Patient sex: M
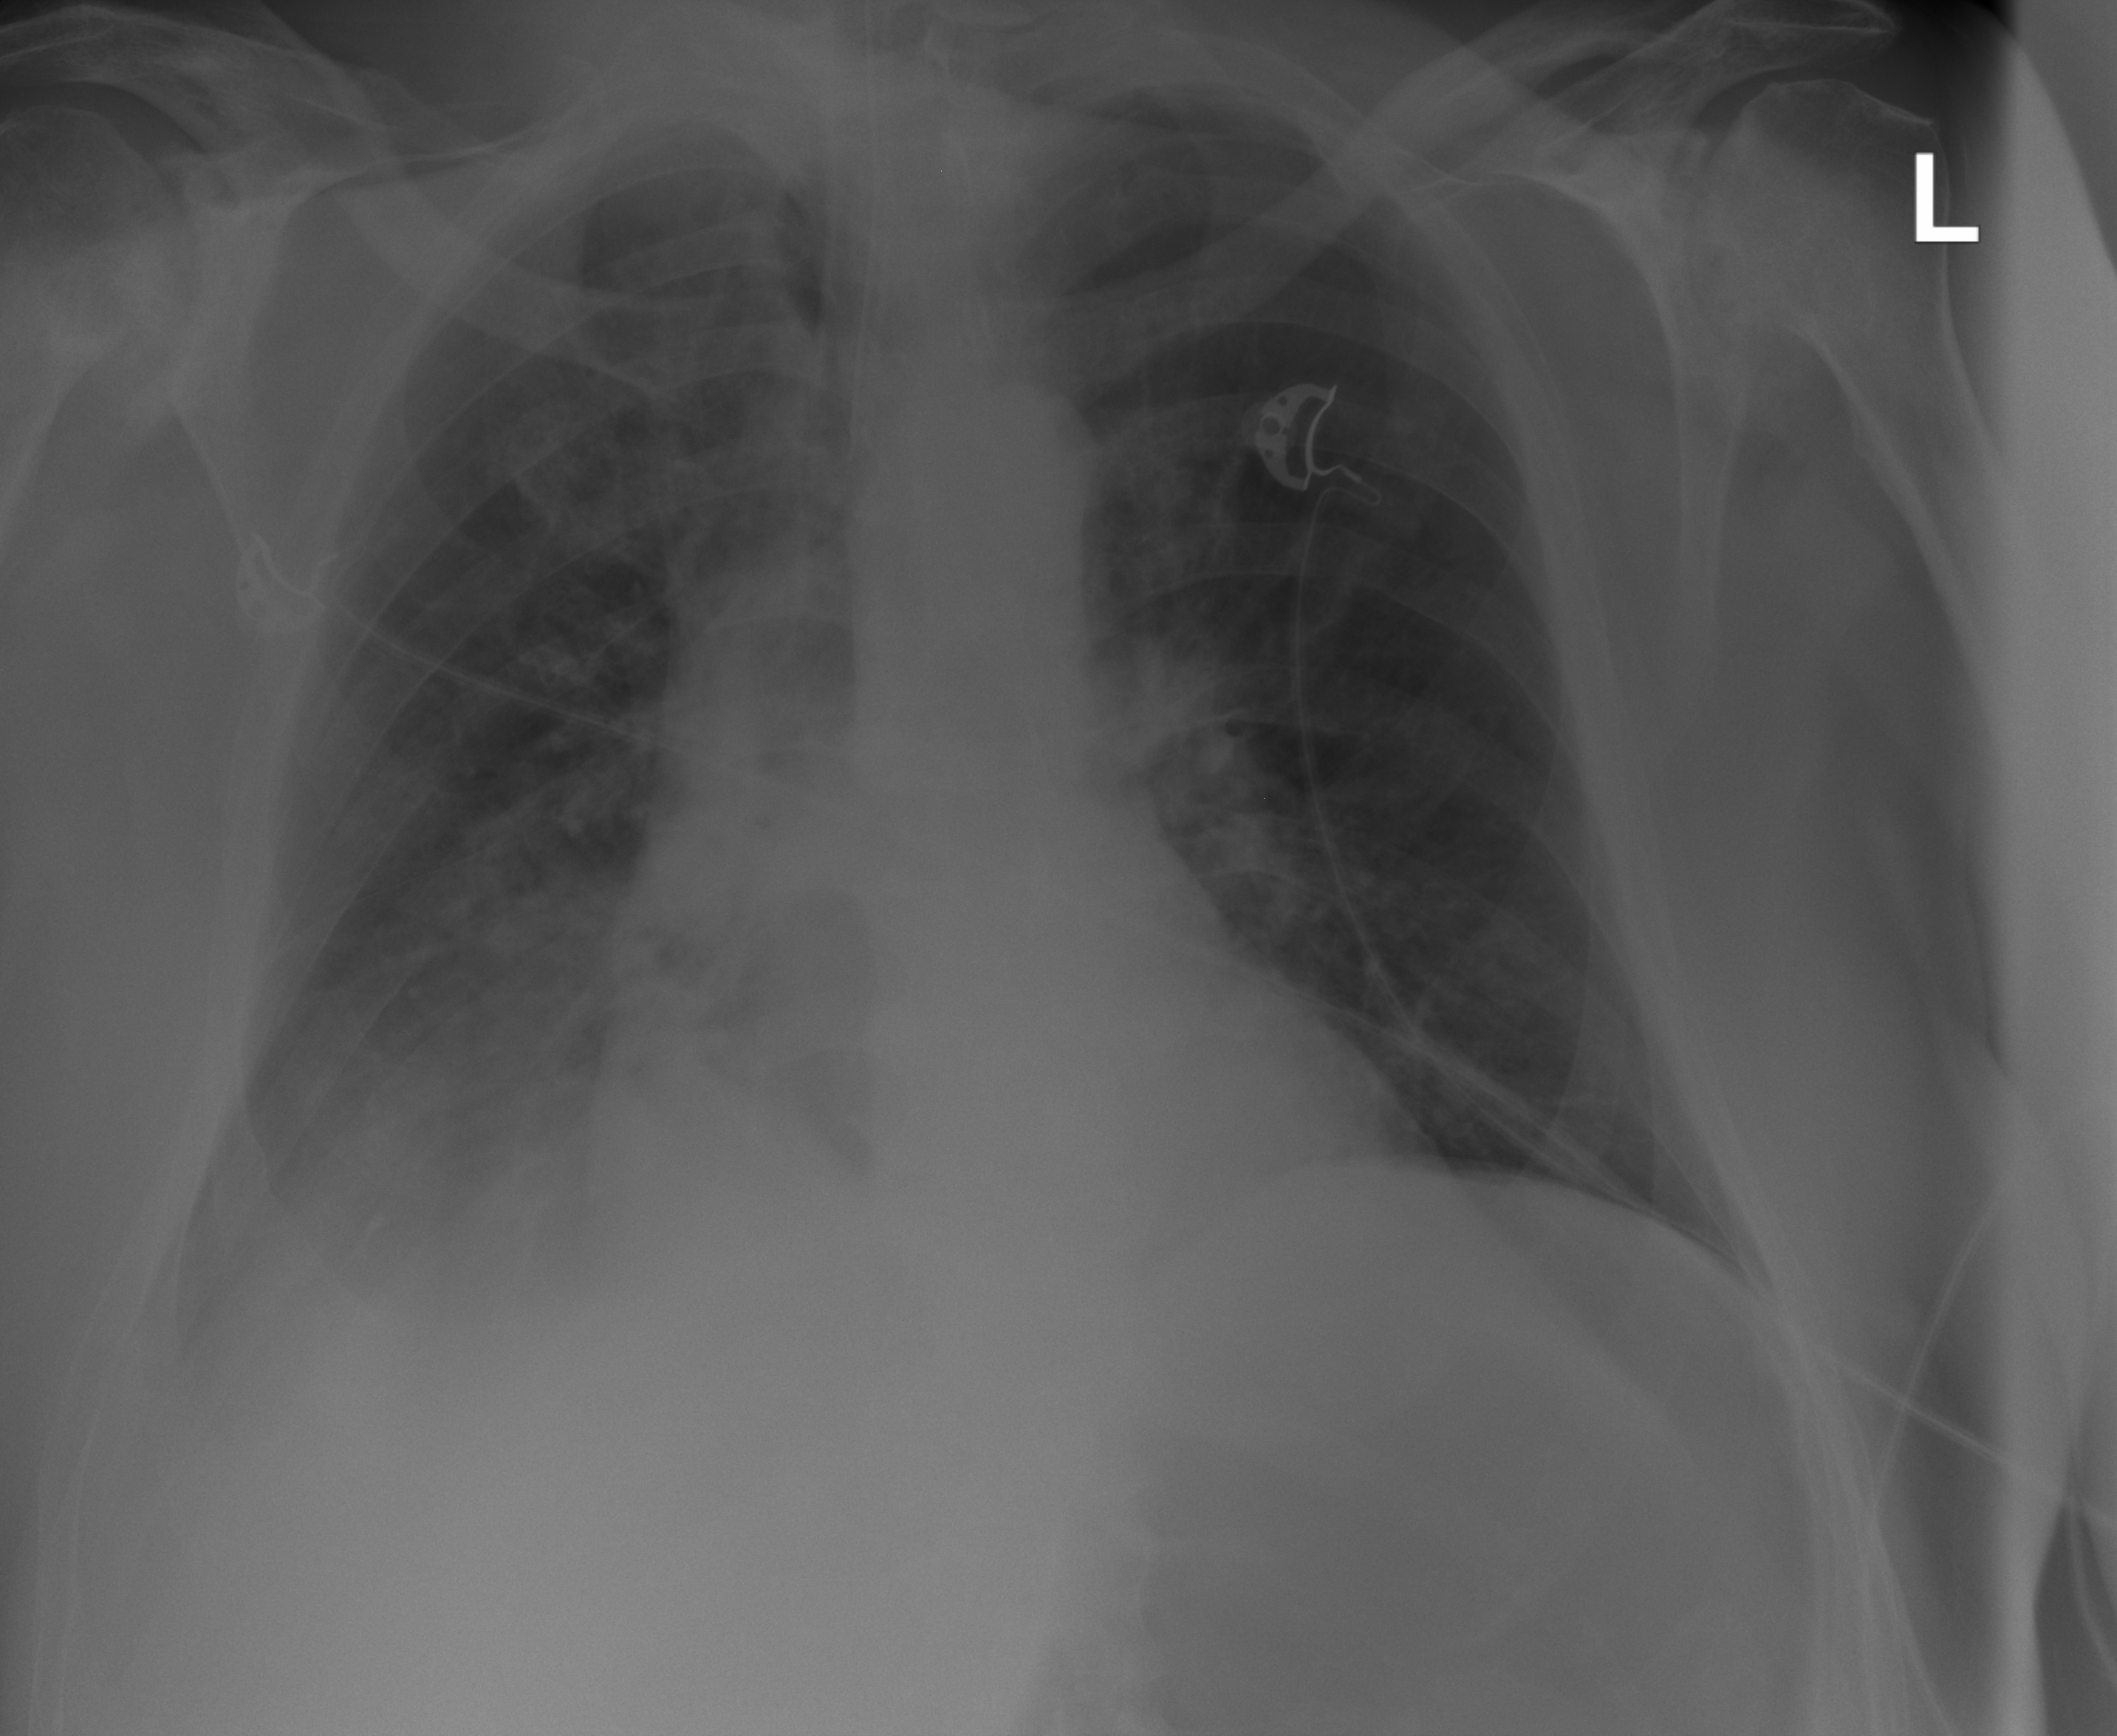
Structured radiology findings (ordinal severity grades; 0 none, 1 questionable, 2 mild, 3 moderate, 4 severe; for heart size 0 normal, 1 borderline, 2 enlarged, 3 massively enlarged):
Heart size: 0
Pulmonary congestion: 0
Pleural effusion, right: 2
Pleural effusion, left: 0
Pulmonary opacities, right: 0
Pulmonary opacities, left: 0
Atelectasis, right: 2
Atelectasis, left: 0